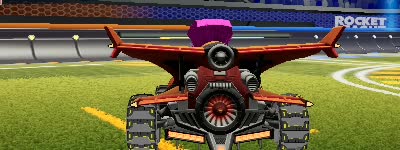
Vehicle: aftershock